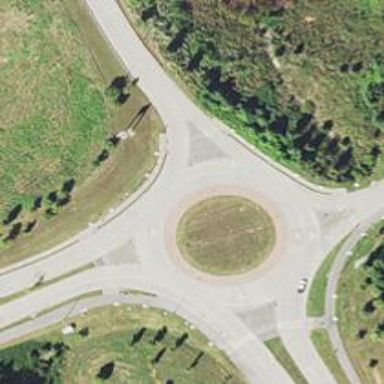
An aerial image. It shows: Uncontrolled road crossing.